Question: I'm trying to get a good understanding of branch prediction by measuring the time to run loops with predictable branches vs. loops with random branches.
So I wrote a program that takes large arrays of 0's and 1's arranged in different orders (i.e. all 0's, repeating 0-1, all rand), and iterates through the array branching based on if the current index is 0 or 1, doing time-wasting work.
I expected that harder-to-guess arrays would take longer to run on, since the branch predictor would guess wrong more often, and that the time-delta between runs on two sets of arrays would remain the same regardless of the amount of time-wasting work.
However, as amount of time-wasting work increased, the difference in time-to-run between arrays increased, A LOT.

(X-axis is amount of time-wasting work, Y-axis is time-to-run)
Does anyone understand this behavior? You can see the code I'm running at the following code:
'''
#include <stdlib.h>
#include <time.h>
#include <chrono>
#include <stdio.h>
#include <iostream>
#include <vector>
using namespace std;
static const int s_iArrayLen = 999999;
static const int s_iMaxPipelineLen = 60;
static const int s_iNumTrials = 10;
int doWorkAndReturnMicrosecondsElapsed(int* vals, int pipelineLen){
int* zeroNums = new int[pipelineLen];
int* oneNums = new int[pipelineLen];
for(int i = 0; i < pipelineLen; ++i)
zeroNums[i] = oneNums[i] = 0;
chrono::time_point<chrono::system_clock> start, end;
start = chrono::system_clock::now();
for(int i = 0; i < s_iArrayLen; ++i){
if(vals[i] == 0){
for(int i = 0; i < pipelineLen; ++i)
++zeroNums[i];
}
else{
for(int i = 0; i < pipelineLen; ++i)
++oneNums[i];
}
}
end = chrono::system_clock::now();
int elapsedMicroseconds = (int)chrono::duration_cast<chrono::microseconds>(end-start).count();
//This should never fire, it just exists to guarantee the compiler doesn't compile out our zeroNums/oneNums
for(int i = 0; i < pipelineLen - 1; ++i)
if(zeroNums[i] != zeroNums[i+1] || oneNums[i] != oneNums[i+1])
return -1;
delete[] zeroNums;
delete[] oneNums;
return elapsedMicroseconds;
}
struct TestMethod{
string name;
void (*func)(int, int&);
int* results;
TestMethod(string _name, void (*_func)(int, int&)) { name = _name; func = _func; results = new int[s_iMaxPipelineLen]; }
};
int main(){
srand( (unsigned int)time(nullptr) );
vector<TestMethod> testMethods;
testMethods.push_back(TestMethod("all-zero", <URL>;
testMethods.push_back(TestMethod("repeat-0-1", <URL>;
testMethods.push_back(TestMethod("repeat-0-0-0-1", <URL>;
testMethods.push_back(TestMethod("rand", <URL>;
int* vals = new int[s_iArrayLen];
for(int currentPipelineLen = 0; currentPipelineLen < s_iMaxPipelineLen; ++currentPipelineLen){
for(int currentMethod = 0; currentMethod < (int)testMethods.size(); ++currentMethod){
int resultsSum = 0;
for(int trialNum = 0; trialNum < s_iNumTrials; ++trialNum){
//Generate a new array...
for(int i = 0; i < s_iArrayLen; ++i)
testMethods[currentMethod].func(i, vals[i]);
//And record how long it takes
resultsSum += doWorkAndReturnMicrosecondsElapsed(vals, currentPipelineLen);
}
testMethods[currentMethod].results[currentPipelineLen] = (resultsSum / s_iNumTrials);
}
}
cout << " ";
for(int i = 0; i < s_iMaxPipelineLen; ++i){
cout << i << " ";
}
cout << "
";
for (int i = 0; i < (int)testMethods.size(); ++i){
cout << testMethods[i].name.c_str() << " ";
for(int j = 0; j < s_iMaxPipelineLen; ++j){
cout << testMethods[i].results[j] << " ";
}
cout << "
";
}
int end;
cin >> end;
delete[] vals;
}
'''
Pastebin link: <URL>
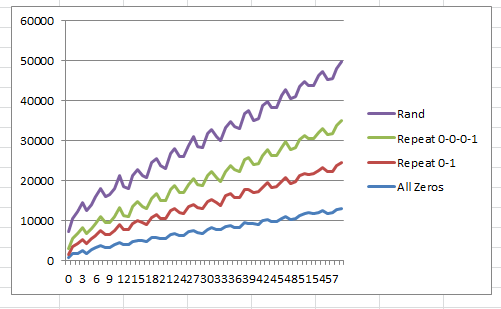
Answer: I think you may be measuring the cache/memory performance, more than the branch prediction. Your inner 'work' loop is accessing an ever increasing chunk of memory. Which may explain the linear growth, the periodic behaviour, etc.
I could be wrong, as I've not tried replicating your results, but if I were you I'd factor out memory accesses before timing other things. Perhaps sum one volatile variable into another, rather than working in an array.
Note also that, depending on the CPU, the branch prediction can be a lot smarter than just recording the last time a branch was taken - repeating patterns, for example, aren't as bad as random data.
Ok, a quick and dirty test I knocked up on my tea break which tried to mirror your own test method, but without thrashing the cache, looks like this:

Is that more what you expected?
If I can spare any time later there's something else I want to try, as I've not really looked at what the compiler is doing...
And, here's my final test - I recoded it in assembler to remove the loop branching, ensure an exact number of instructions in each path, etc.

I also added an extra case, of a 5-bit repeating pattern. It seems pretty hard to upset the branch predictor on my ageing Xeon.